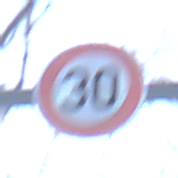
Verkehrszeichen: Geschwindigkeit30
Umgebung: Outdoor, Nature
Tageszeit: MorningAfternoon
Wetter: Clear
Licht: Natural
Jahreszeit: Winter
Kontrast: LowContrast